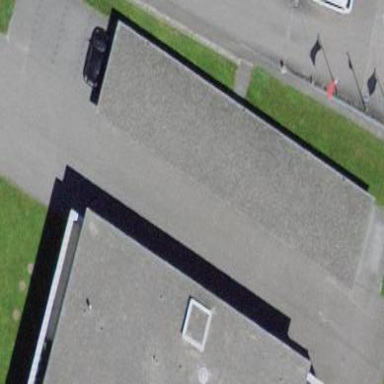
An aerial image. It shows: View of roof of building.